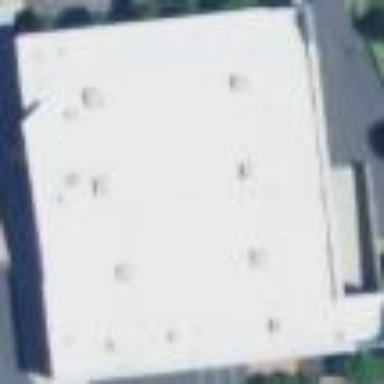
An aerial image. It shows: Building.